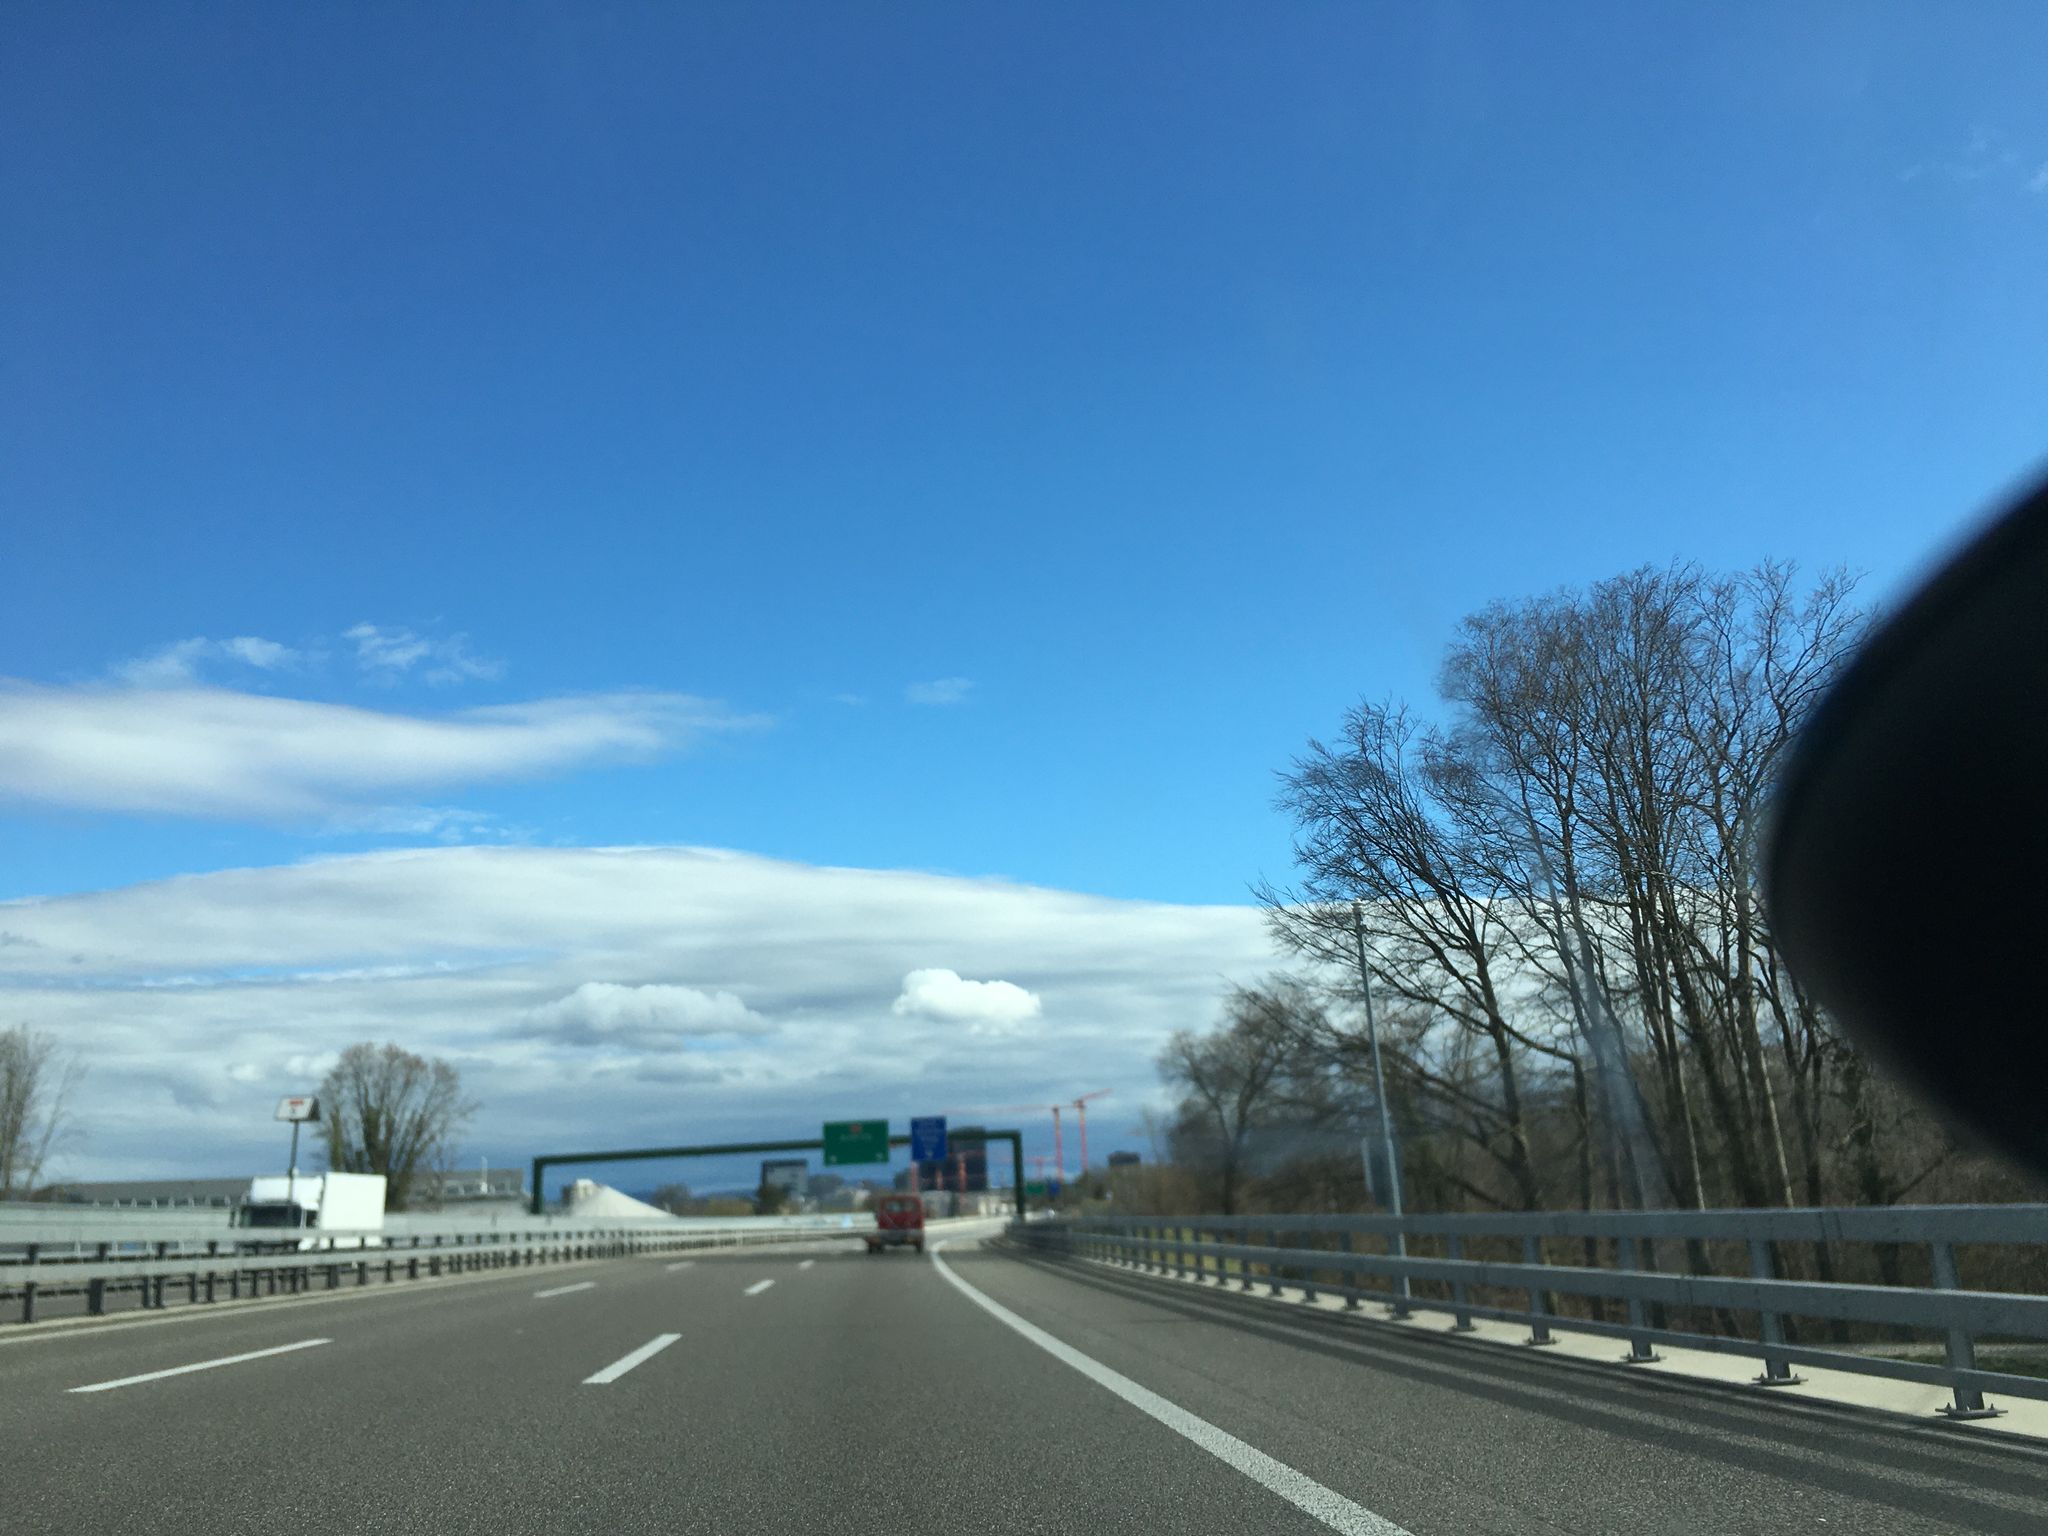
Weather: snowy
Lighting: day
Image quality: good
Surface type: driving surface
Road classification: track, steps, footway
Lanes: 3, 4
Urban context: urban centre
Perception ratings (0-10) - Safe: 1.75, Lively: 1.59, Beautiful: 6.52, Boring: 2.92, Depressing: 5.56, Wealthy: 1.01